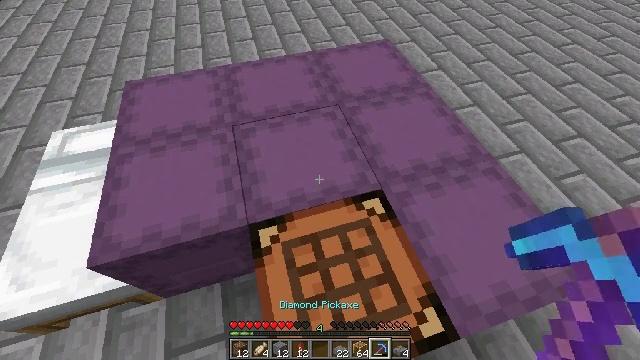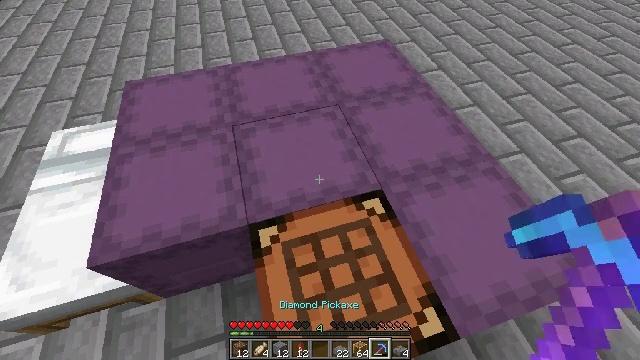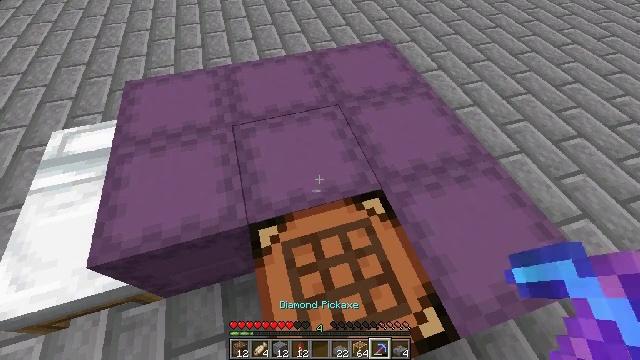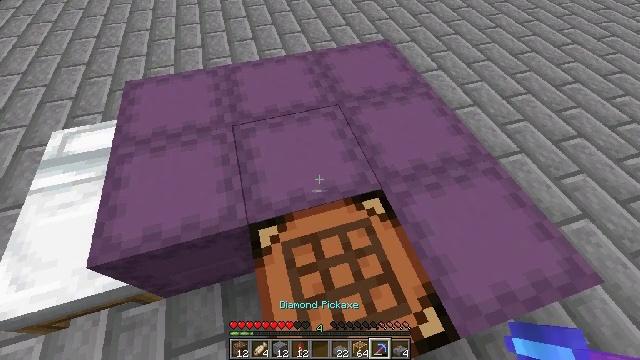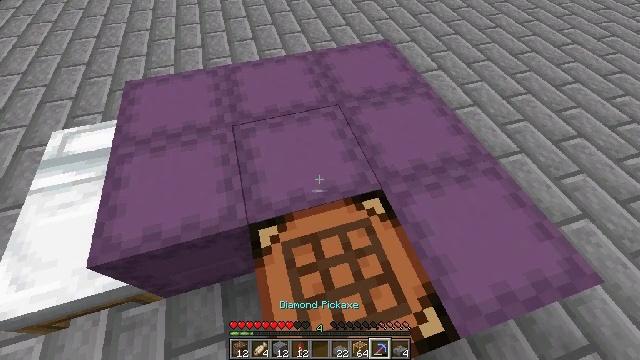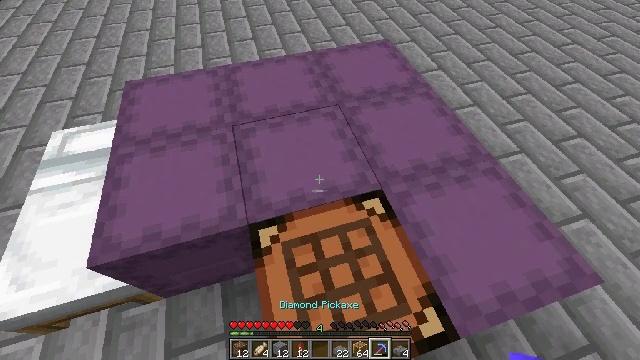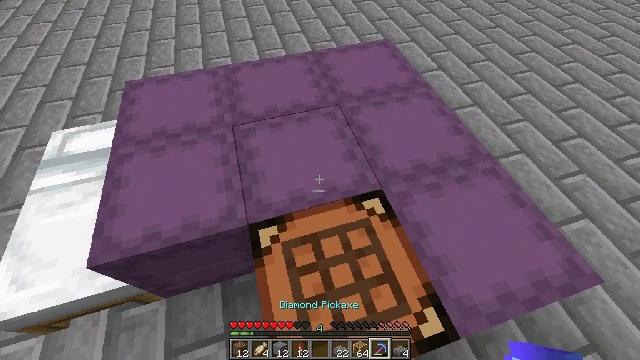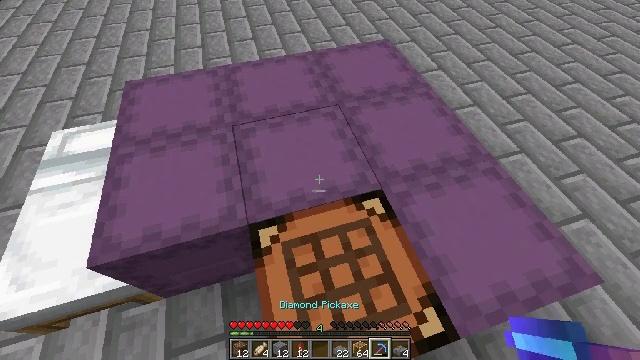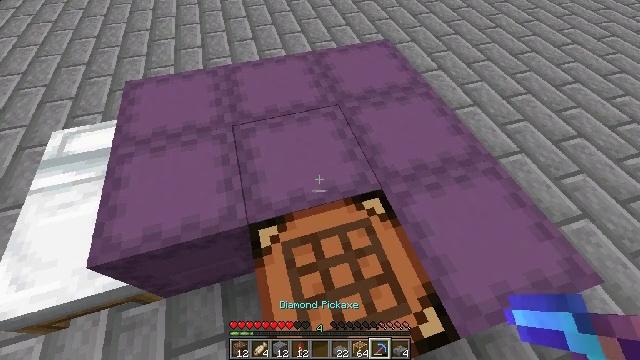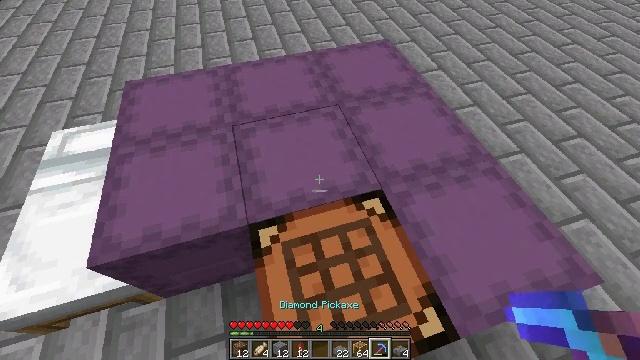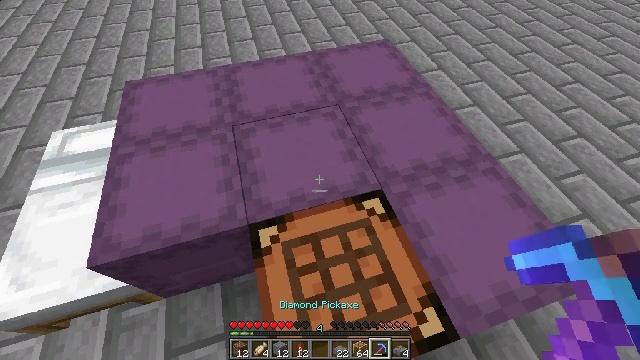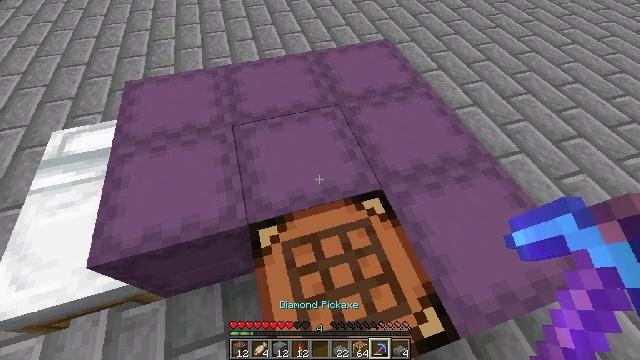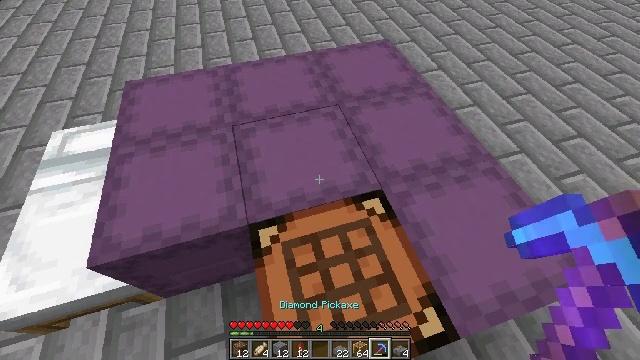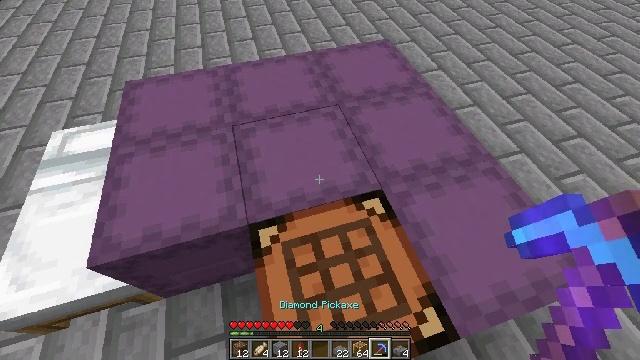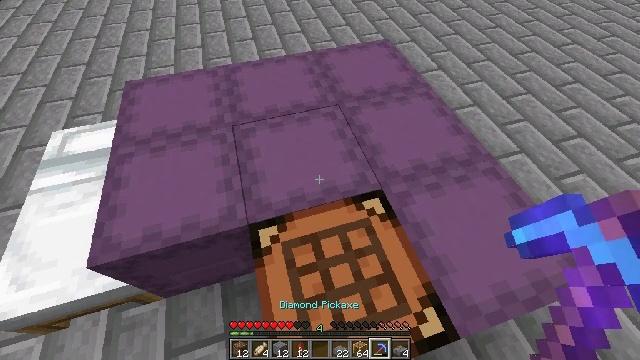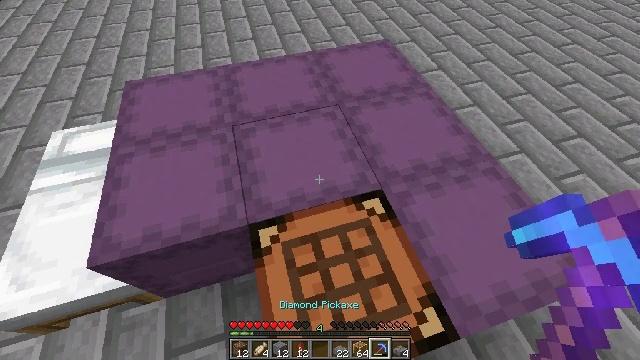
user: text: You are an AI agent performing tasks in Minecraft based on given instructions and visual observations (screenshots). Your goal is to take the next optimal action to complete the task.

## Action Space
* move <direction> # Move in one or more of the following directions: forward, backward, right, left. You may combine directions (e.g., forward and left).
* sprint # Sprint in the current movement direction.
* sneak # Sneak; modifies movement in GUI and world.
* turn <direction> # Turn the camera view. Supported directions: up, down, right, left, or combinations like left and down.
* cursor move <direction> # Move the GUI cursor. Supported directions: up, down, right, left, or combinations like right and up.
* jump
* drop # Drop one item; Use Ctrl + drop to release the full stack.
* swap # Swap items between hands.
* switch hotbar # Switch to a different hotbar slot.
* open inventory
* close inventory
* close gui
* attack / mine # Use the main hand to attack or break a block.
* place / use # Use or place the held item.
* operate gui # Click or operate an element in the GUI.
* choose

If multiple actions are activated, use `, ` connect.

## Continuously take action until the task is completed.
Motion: motion action
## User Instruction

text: Mine the shulker box.
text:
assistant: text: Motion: no_op
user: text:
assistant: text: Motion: no_op
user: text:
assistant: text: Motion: no_op
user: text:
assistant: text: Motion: no_op
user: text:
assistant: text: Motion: no_op
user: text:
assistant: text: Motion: no_op
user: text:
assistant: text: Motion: no_op
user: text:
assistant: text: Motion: no_op
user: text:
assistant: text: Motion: no_op
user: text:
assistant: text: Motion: no_op
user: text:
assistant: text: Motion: no_op
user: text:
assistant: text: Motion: no_op
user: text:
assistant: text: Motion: no_op
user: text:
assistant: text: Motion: no_op
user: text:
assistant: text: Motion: no_op
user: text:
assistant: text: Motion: no_op
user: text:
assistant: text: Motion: no_op
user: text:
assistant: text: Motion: no_op
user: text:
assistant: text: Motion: no_op
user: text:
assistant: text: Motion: no_op
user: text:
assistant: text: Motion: no_op
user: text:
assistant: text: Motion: no_op
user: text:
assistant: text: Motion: no_op
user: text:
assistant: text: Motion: no_op
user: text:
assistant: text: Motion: no_op
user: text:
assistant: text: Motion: no_op
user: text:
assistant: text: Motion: no_op
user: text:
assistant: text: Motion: no_op
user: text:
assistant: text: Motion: no_op
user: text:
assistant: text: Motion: no_op